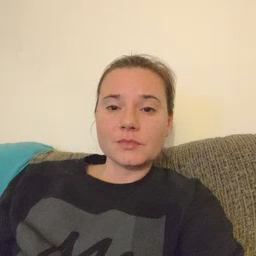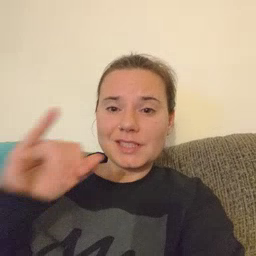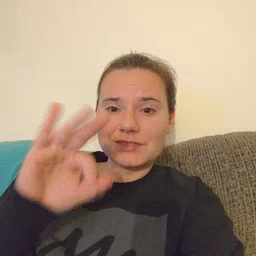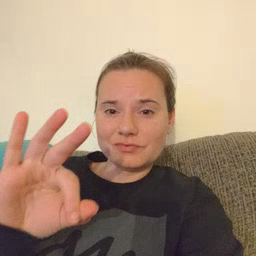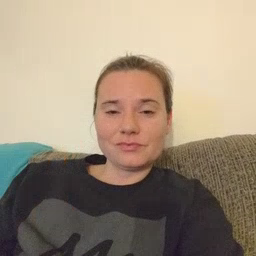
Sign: if